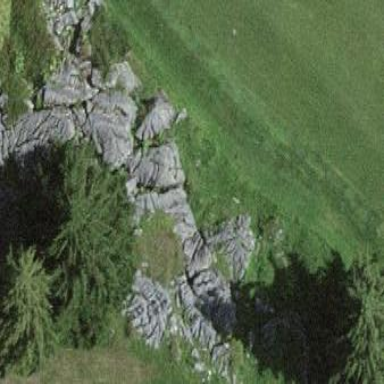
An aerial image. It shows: Landscape dominated by bare rock.